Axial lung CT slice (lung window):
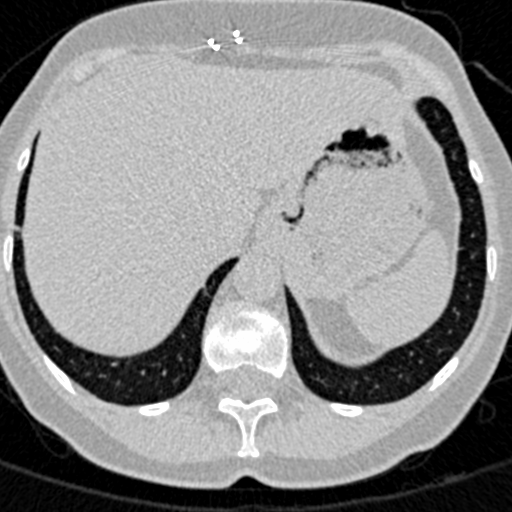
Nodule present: yes
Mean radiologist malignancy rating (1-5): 3